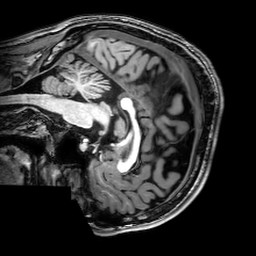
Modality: T1w
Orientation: sagittal
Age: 21
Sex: male
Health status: healthy
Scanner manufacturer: philips
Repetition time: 0.008184 s
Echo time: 0.00375 s